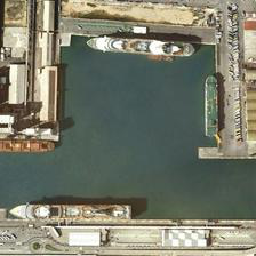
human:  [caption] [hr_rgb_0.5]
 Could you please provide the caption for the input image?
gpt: A blue sea surrounded by ports.

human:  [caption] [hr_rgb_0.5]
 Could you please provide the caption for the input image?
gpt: Blue sea surrounded by harbor.

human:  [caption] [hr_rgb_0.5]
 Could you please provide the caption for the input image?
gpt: a relatively small port.

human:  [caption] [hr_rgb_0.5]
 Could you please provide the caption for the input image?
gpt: A relatively small port.

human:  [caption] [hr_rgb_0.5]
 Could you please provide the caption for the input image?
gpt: The port is small.